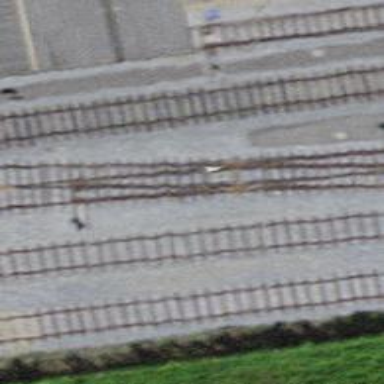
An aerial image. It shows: Siding railway track with one set of rails.